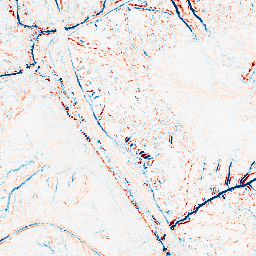
Category: edge_preserving
Decomposition family: median
Decomposition parameters: size: 5
Upsampling method: linear_exact
Upsampling parameters: scale: 4
Upsampling scale: 4